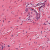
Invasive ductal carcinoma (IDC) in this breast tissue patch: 0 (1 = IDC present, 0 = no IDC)